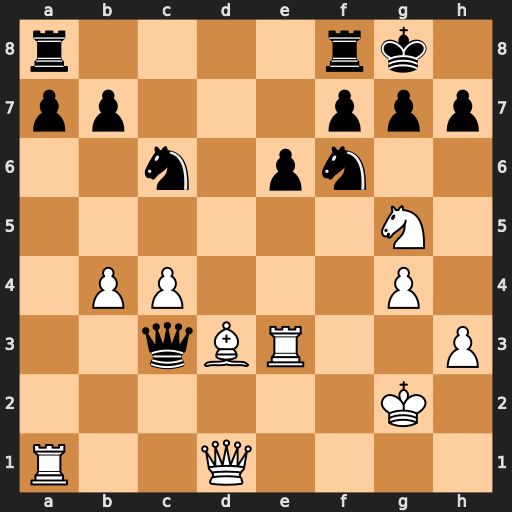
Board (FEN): r4rk1/pp3ppp/2n1pn2/6N1/1PP3P1/2qBR2P/6K1/R2Q4
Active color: w
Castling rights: -
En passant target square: -
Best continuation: Bxh7+ Nxh7 Rxc3